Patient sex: F
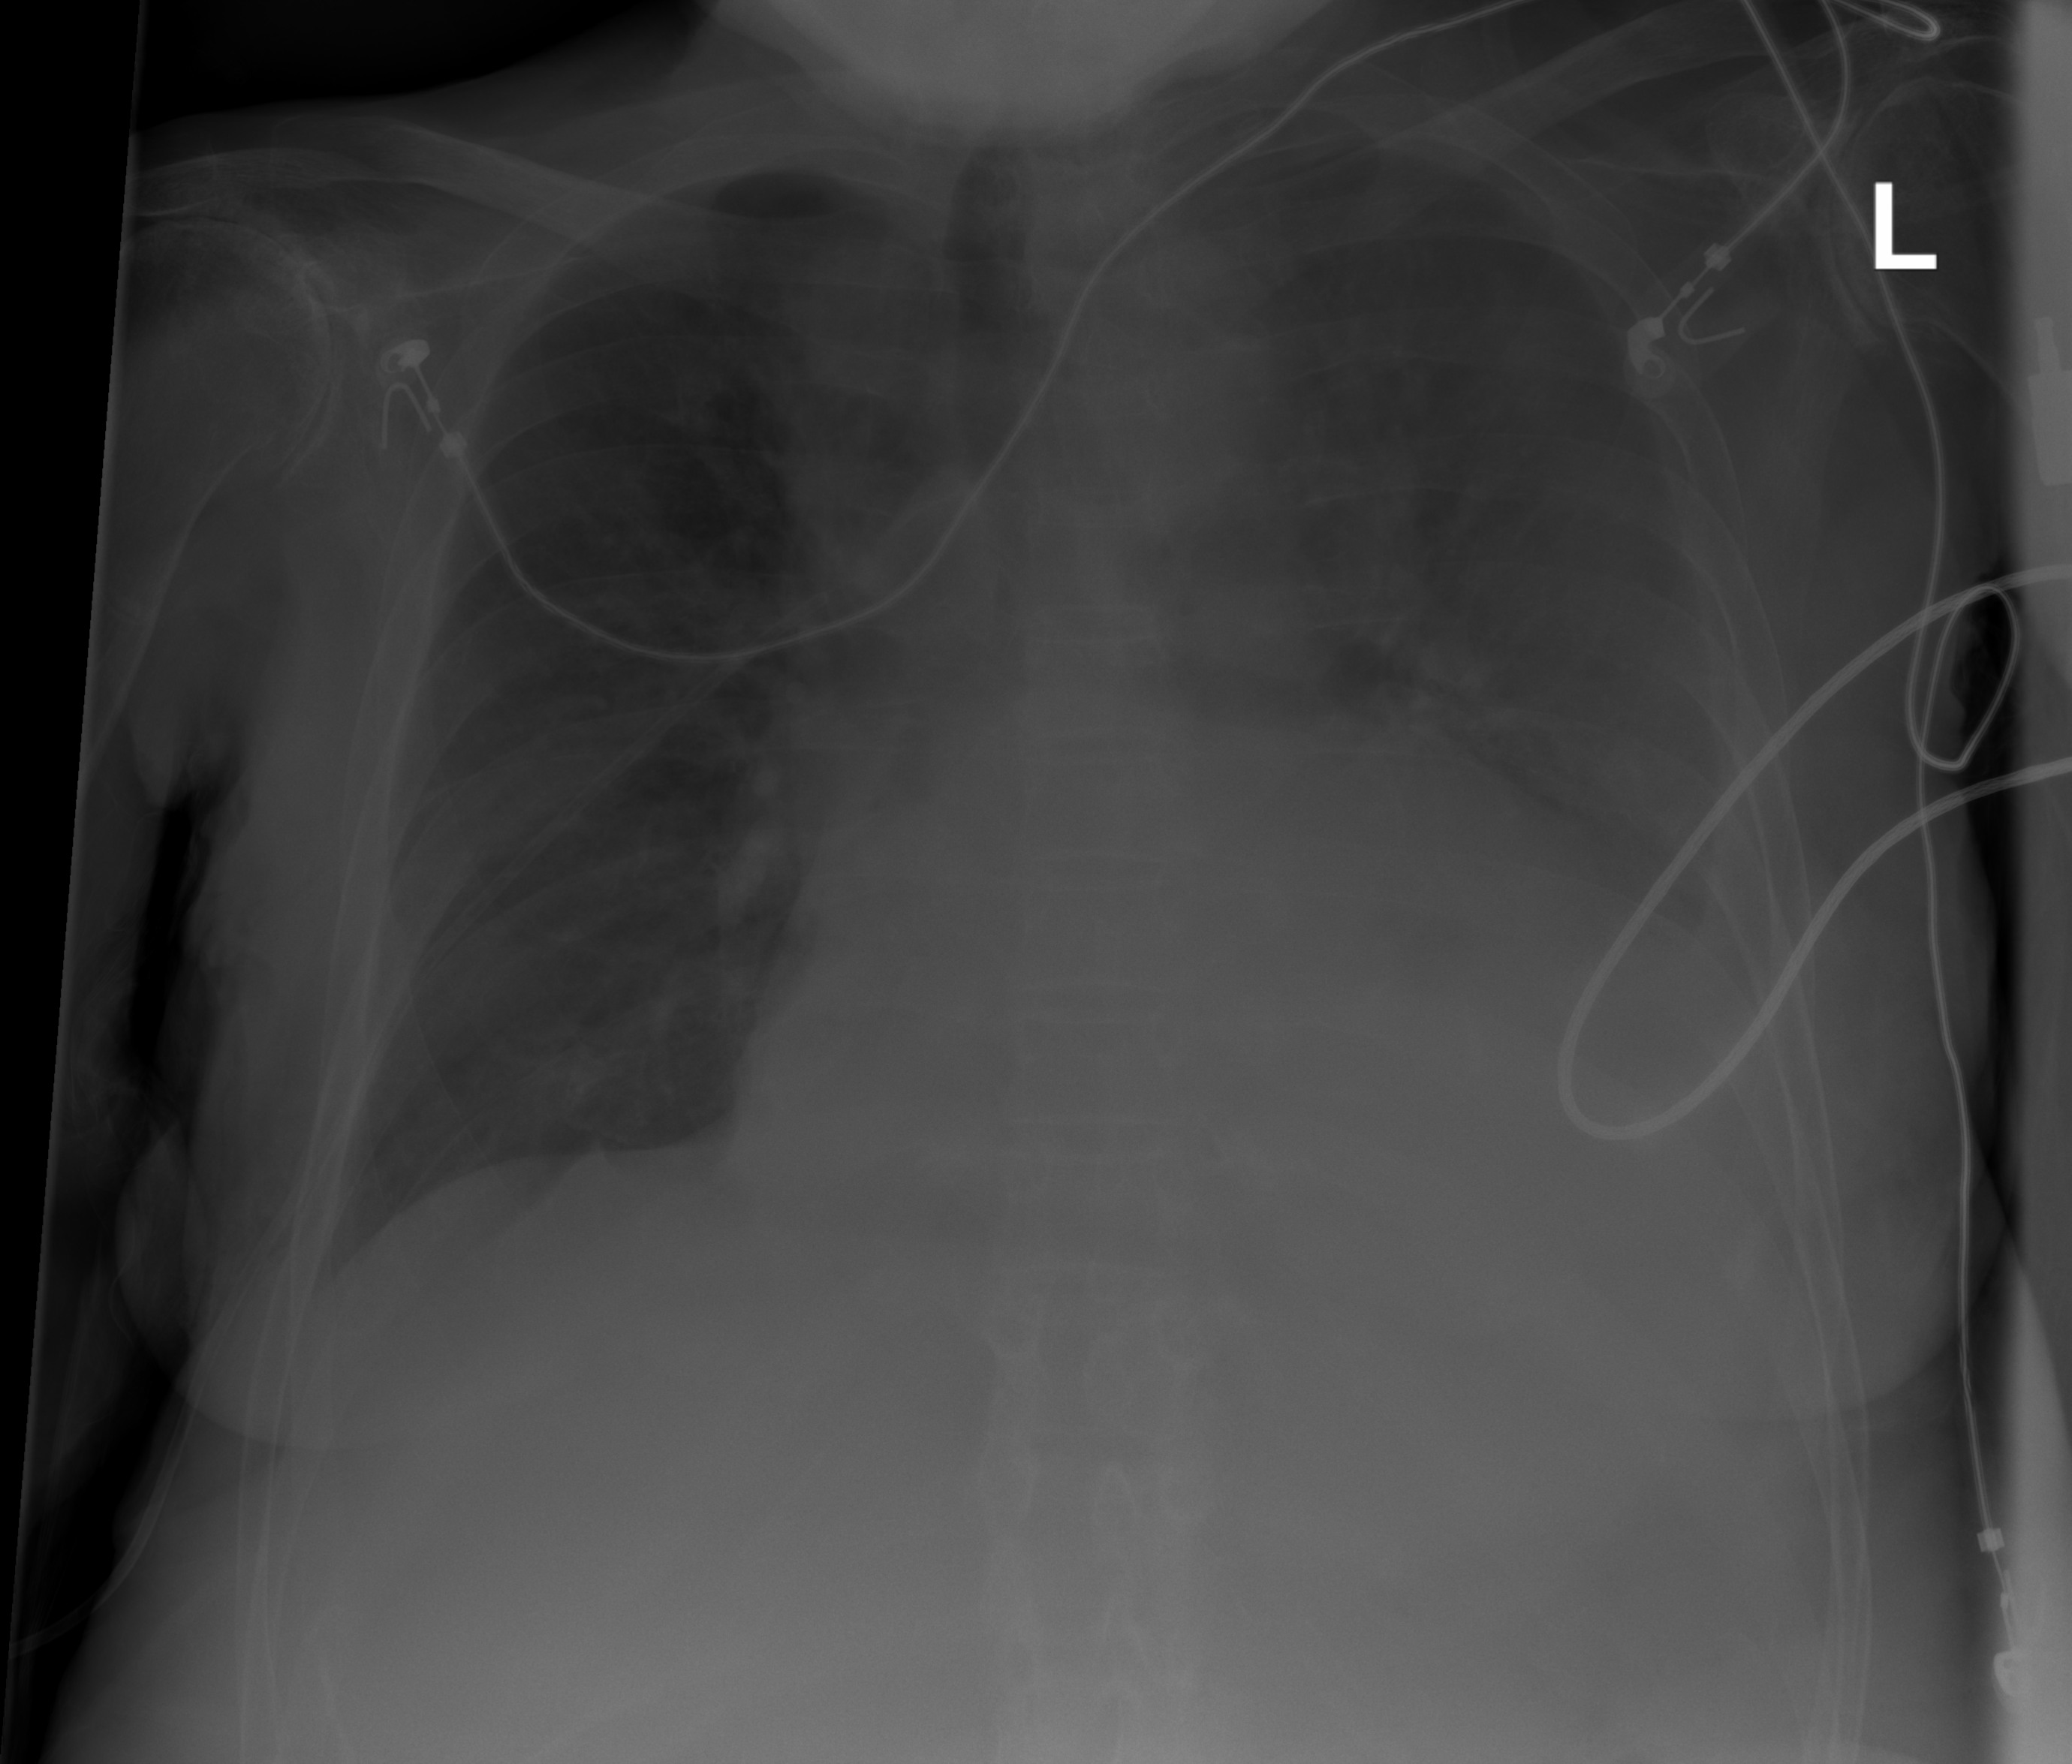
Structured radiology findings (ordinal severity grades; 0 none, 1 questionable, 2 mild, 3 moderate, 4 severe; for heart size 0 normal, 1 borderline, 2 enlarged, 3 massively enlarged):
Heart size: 2
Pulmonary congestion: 2
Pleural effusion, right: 0
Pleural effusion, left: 3
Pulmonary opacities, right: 0
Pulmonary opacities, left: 0
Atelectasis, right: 0
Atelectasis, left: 3